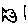
Label: fish